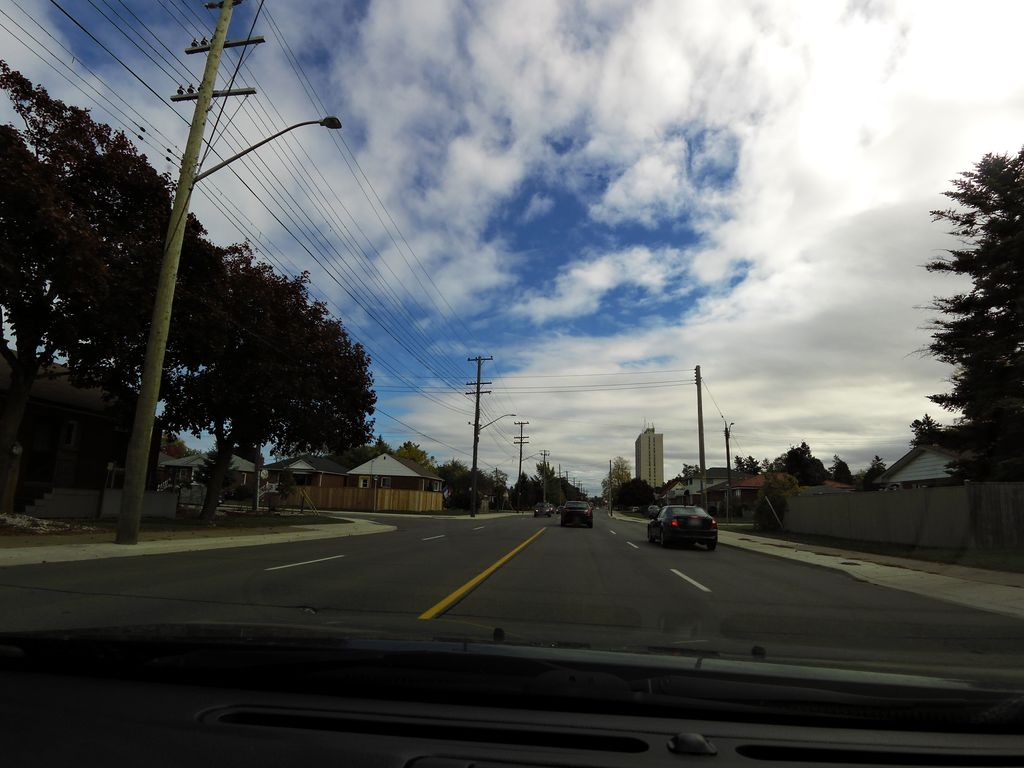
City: hamilton